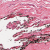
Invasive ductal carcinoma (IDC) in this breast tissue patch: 0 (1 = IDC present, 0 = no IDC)